Question: So I'm making a Safari extension for my own personal use, and it's not working at all.
I'm trying to skip adf.ly and go directly to the website. But it's not doing anything at all.
I've tried alerting the current URL and the supposed new URL, and they aren't even displaying either.
Global.html
'''
<!DOCTYPE html>
<script type='application/javascript'>
// Skip Adf.ly
// Made by Austen Patterson
// For Safari
//(C) Copyright 2013 Austen Patterson.
safari.application.addEventListener("start", performCommand, true);
safari.application.addEventListener("validate", validateCommand, true);
// Function to perform when event is received
function performCommand(event) {
// Make sure event comes from the button
if (event.command == "skip") {
var url = this.activeBrowserWindow.activeTab.url;
var newurl = url.replace(/http:\/\/adf\.ly\/(\d+)\//, '');
location.href(newurl);
window.open(newurl,"_self");
return;
}
}
</script>
'''
and here is my extension builder settings.

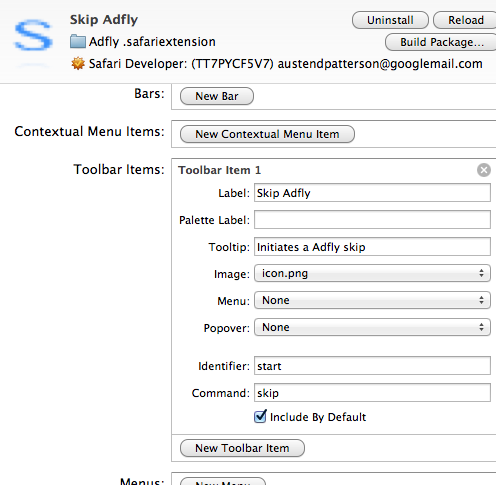
Answer: You can't use 'alert' from the global page. You can use console.debug, though, so that should help.
The bigger issue though is that you're treating the global page as though it has access to the page you're trying to modify via the 'window' object. It doesn't work that way. 'location.href' doesn't point to anything and 'window.open' will probably not work from the global scope. (These are both leaky globals, which is something you want to avoid.) I haven't tested it, but something like this should work:
'''
safari.application.addEventListener("beforeNavigate", function adflyChecker(event) {
var url = event.url.replace(/http:\/\/adf\.ly\/(\d+)\//, '');
safari.application.activeBrowserWindow.activeTab.url = url;
}, true);
'''
This has the advantage of working on navigate and not requiring you to manually click the button. If you configure your extension to only apply to 'adf.ly' URLs, then you can be sure that your code only fires when it's appropriate.
More information about the architecture of Safari extensions is available <URL>.